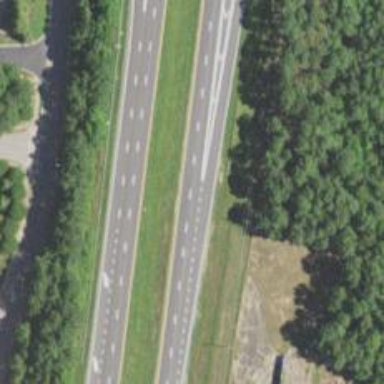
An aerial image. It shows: Motorway junction.